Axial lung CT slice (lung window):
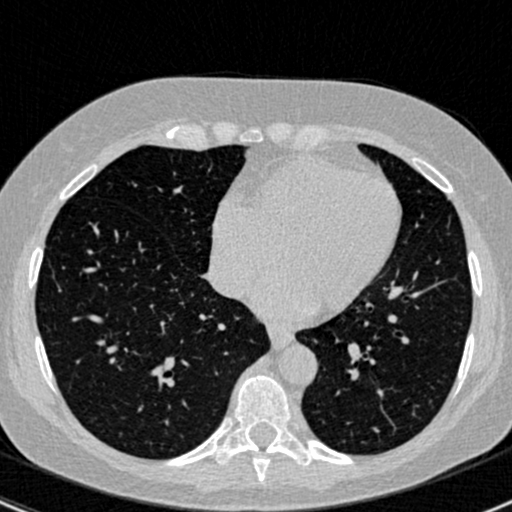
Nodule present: no